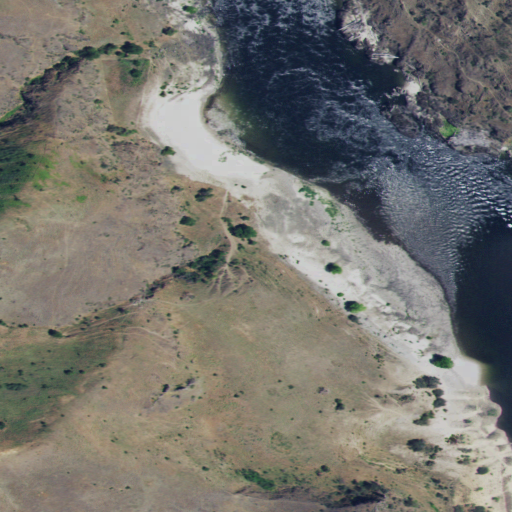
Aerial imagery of bar in Idaho named Swartz Bar containing grassland, shrub, open water, and evergreen forest